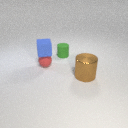
small red rubber sphere to the left of small green rubber cylinder